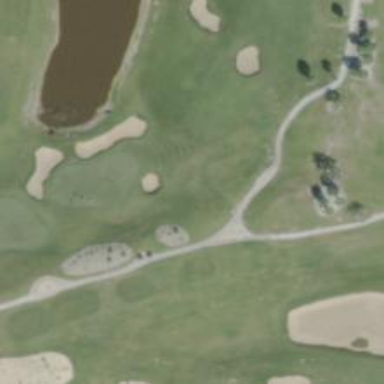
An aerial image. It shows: Footway road used also as golf cart path.